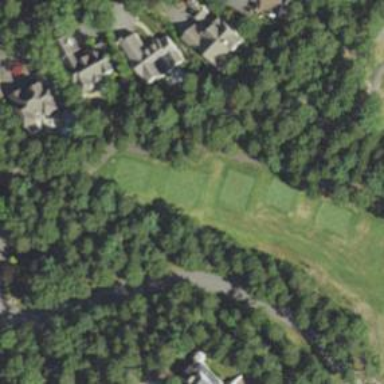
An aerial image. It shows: Service road used as golf cart path.